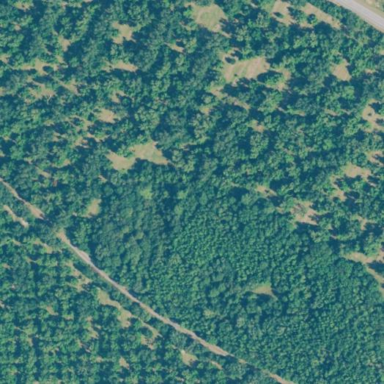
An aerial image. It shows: Orchard with broadleaved deciduous trees.